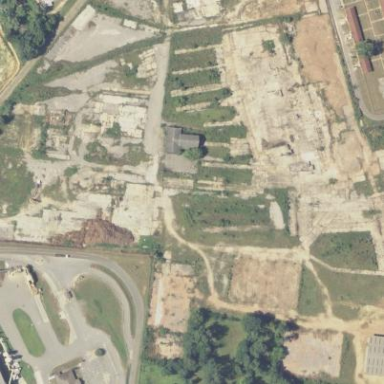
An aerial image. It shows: Brownfield area.